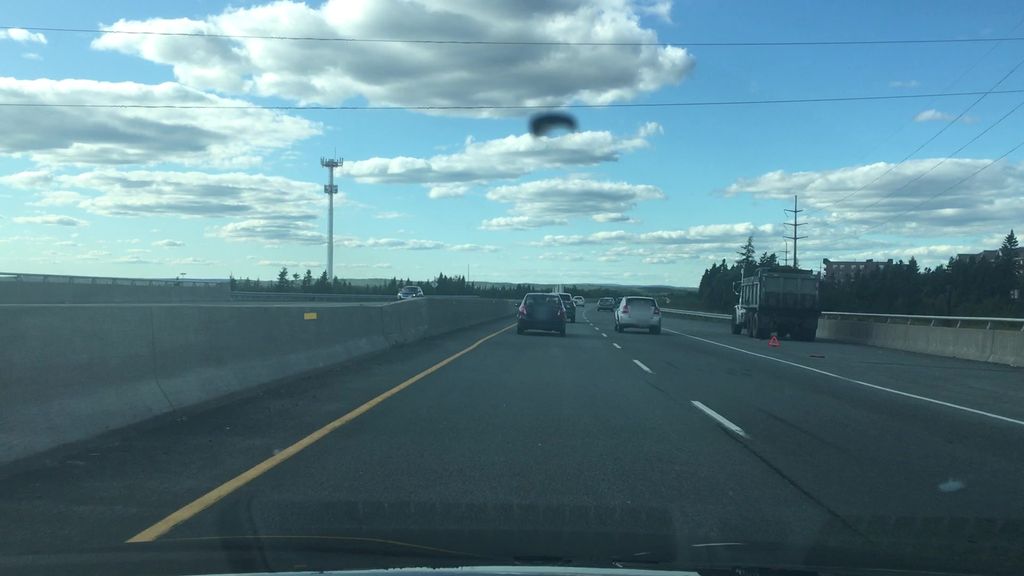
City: halifax